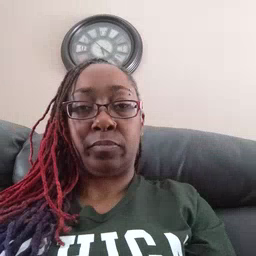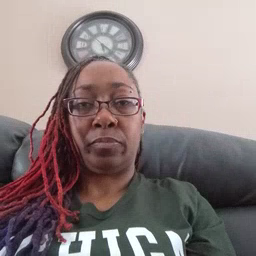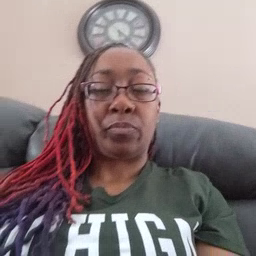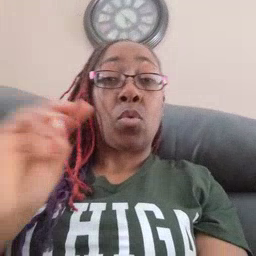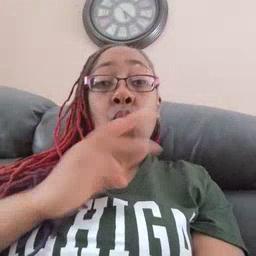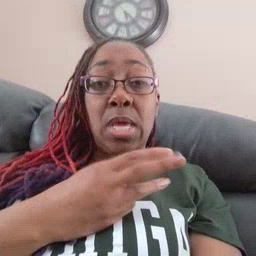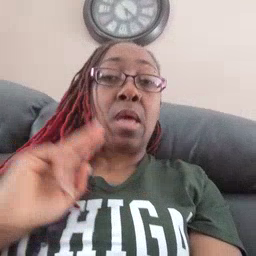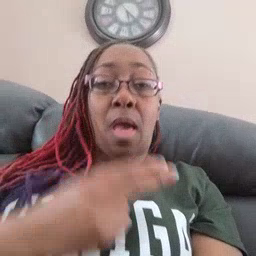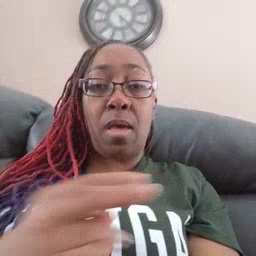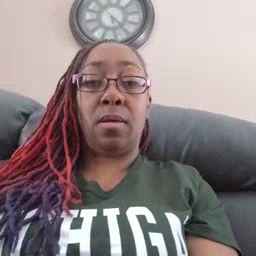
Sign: weus